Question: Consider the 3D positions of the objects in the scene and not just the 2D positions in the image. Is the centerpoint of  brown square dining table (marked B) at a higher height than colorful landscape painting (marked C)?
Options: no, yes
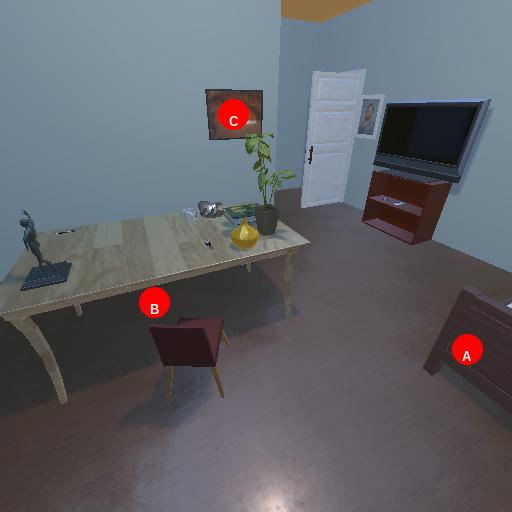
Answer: no